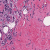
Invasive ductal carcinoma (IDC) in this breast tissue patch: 1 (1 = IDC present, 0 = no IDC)